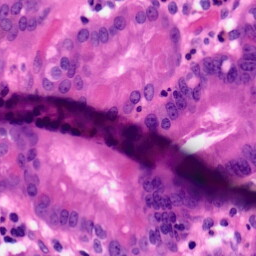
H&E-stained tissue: Pancreatic